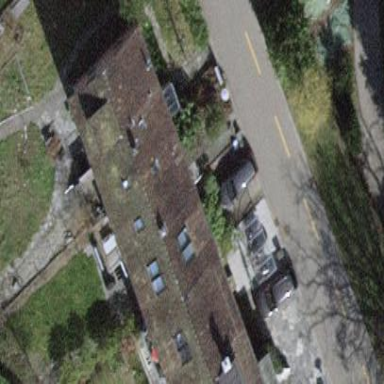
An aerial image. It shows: Building with gabled roof oriented along its length.